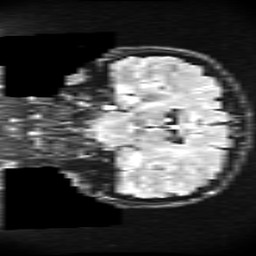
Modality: FLAIR
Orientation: coronal
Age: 42
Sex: female
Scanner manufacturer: ge
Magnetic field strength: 3 T
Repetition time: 11 s
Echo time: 0.1497 s